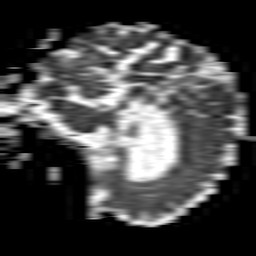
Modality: ADC
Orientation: sagittal
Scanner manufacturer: philips
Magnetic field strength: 1.5 T
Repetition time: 3.406 s
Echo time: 0.06922 s